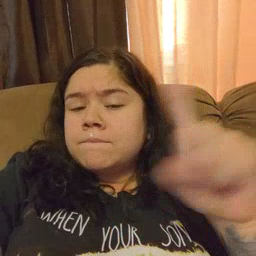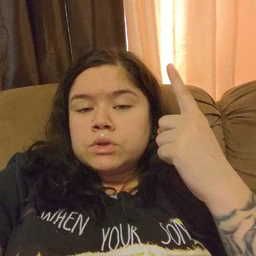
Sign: first